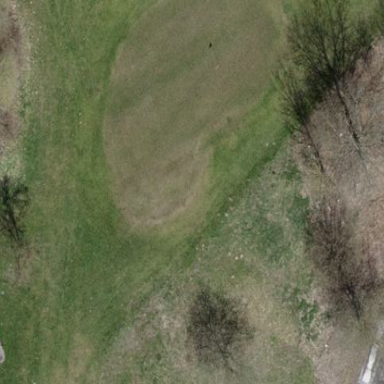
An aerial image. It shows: Golf green.